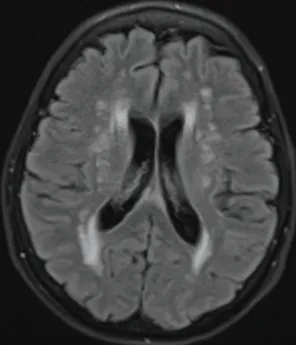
MRI brain wwo contrast. FLAIR. Reveals periventricular white matter hyperintensities.
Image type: radiology (mri)